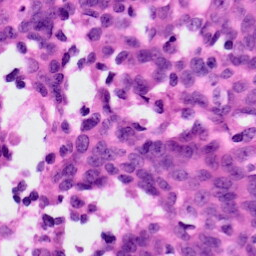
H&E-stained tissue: Ovarian